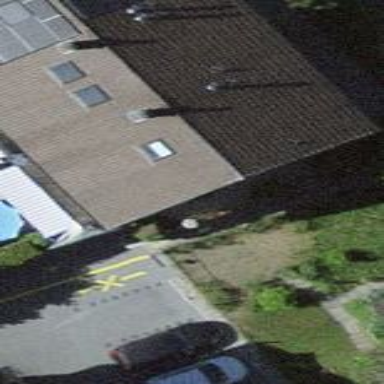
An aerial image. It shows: House with gabled roof oriented across.